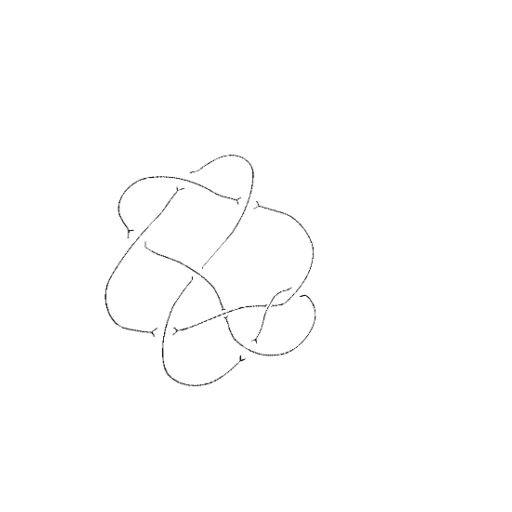
Crossing number: 9